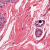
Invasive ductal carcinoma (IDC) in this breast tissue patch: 0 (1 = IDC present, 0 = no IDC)